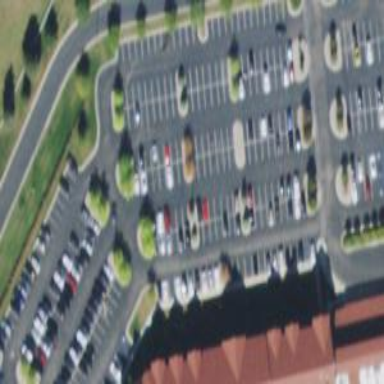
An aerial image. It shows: Parking area with surface.